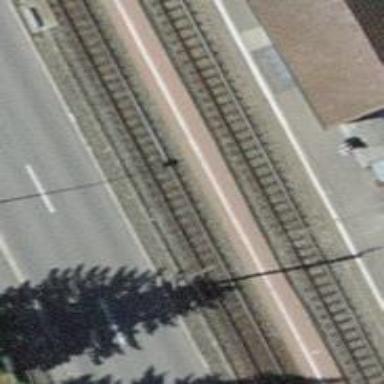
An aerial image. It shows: Public transport stop position for light rail.